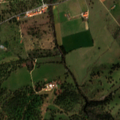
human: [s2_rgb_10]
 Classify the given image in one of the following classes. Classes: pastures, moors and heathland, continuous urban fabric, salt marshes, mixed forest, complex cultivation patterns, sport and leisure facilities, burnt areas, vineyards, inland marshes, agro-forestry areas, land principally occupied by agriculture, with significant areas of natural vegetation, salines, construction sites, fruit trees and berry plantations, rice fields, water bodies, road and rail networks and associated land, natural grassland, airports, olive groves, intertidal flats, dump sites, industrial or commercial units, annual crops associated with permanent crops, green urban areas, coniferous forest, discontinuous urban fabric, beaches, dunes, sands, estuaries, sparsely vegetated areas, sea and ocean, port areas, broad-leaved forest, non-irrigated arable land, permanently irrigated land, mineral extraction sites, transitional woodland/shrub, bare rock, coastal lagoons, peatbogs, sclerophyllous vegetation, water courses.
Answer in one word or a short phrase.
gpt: non-irrigated arable land, annual crops associated with permanent crops, complex cultivation patterns, agro-forestry areas, broad-leaved forest